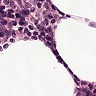
Metastatic tissue present: no